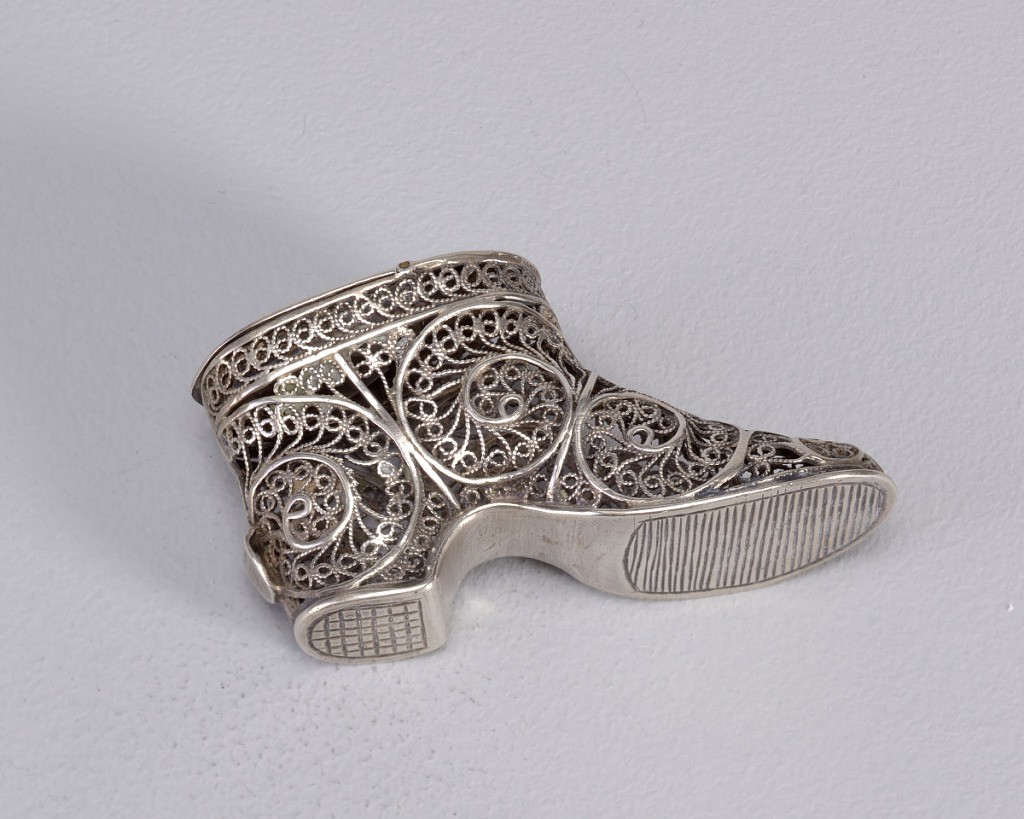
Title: Filigree Shoe
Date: late 19th century
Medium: Silver
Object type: Matchsafe
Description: In the shape of a shoe or ankle boot,  the body composed of decorative, scrolling, lacy, filigree motifs,  incised decoration on solid lid at top. Loop at back above heel. Lid hinged at top. Striker on front sole at bottom.